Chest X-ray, PA view. Patient: 59 years old, sex M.
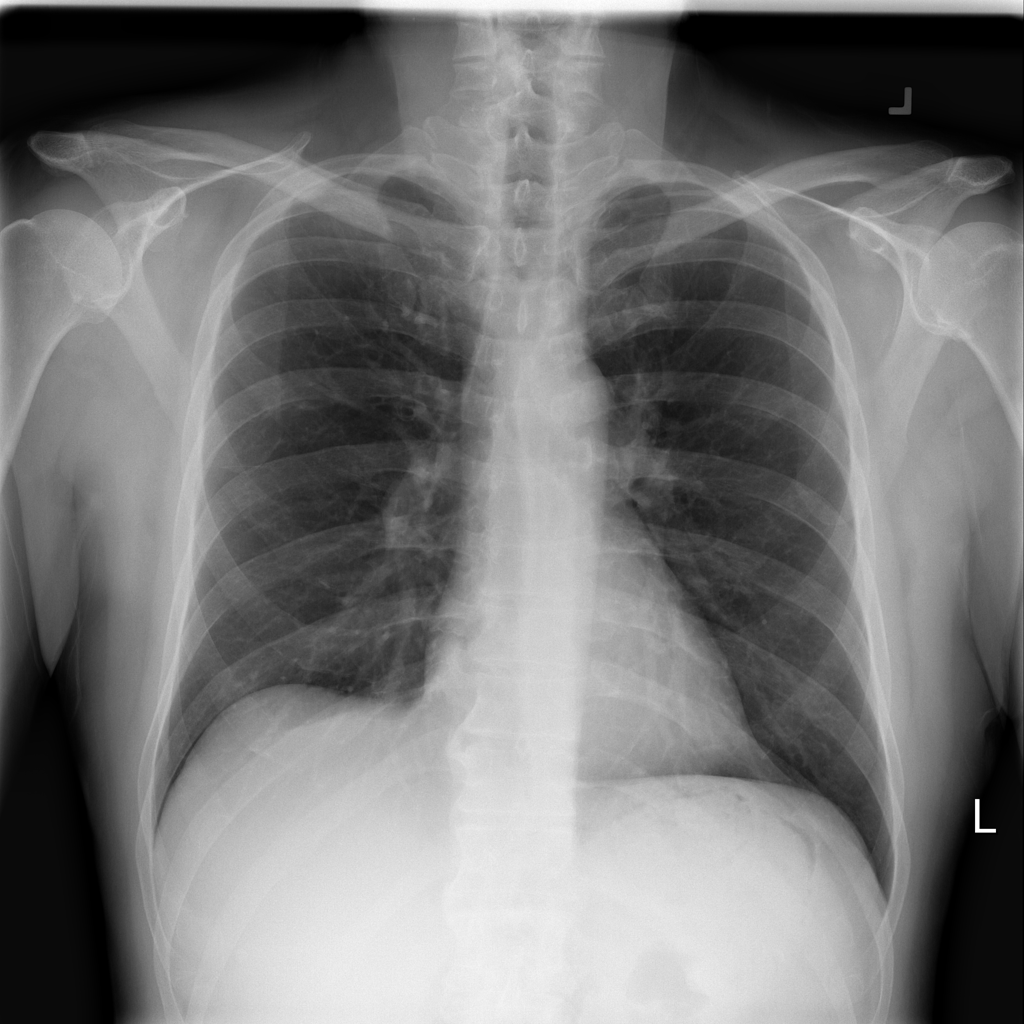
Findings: No Finding